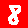
Digit: 8